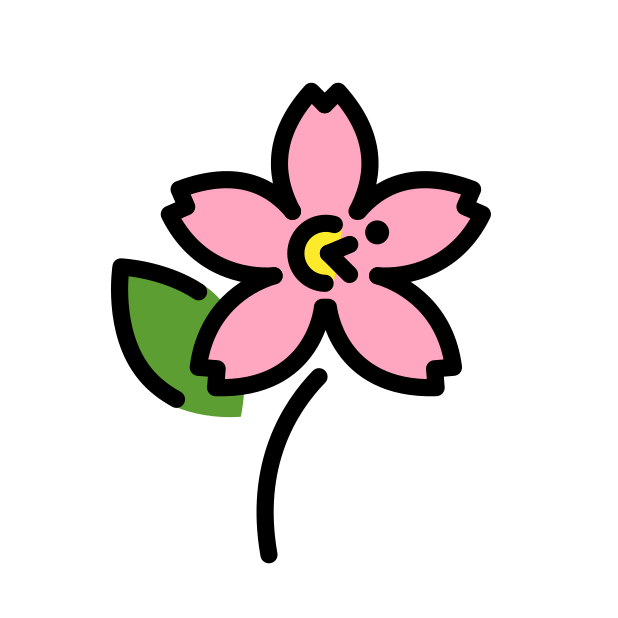
cherry blossom